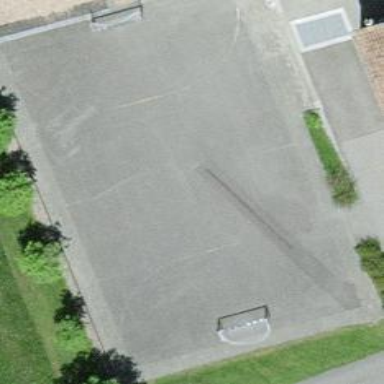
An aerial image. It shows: Asphalt pitch for leisure land activities.